Interaction volume radius: 5 \u00c5
Interaction volume height: 15 \u00c5
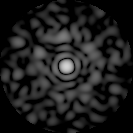
Disorder parameter: 0.8496